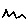
Label: zigzag